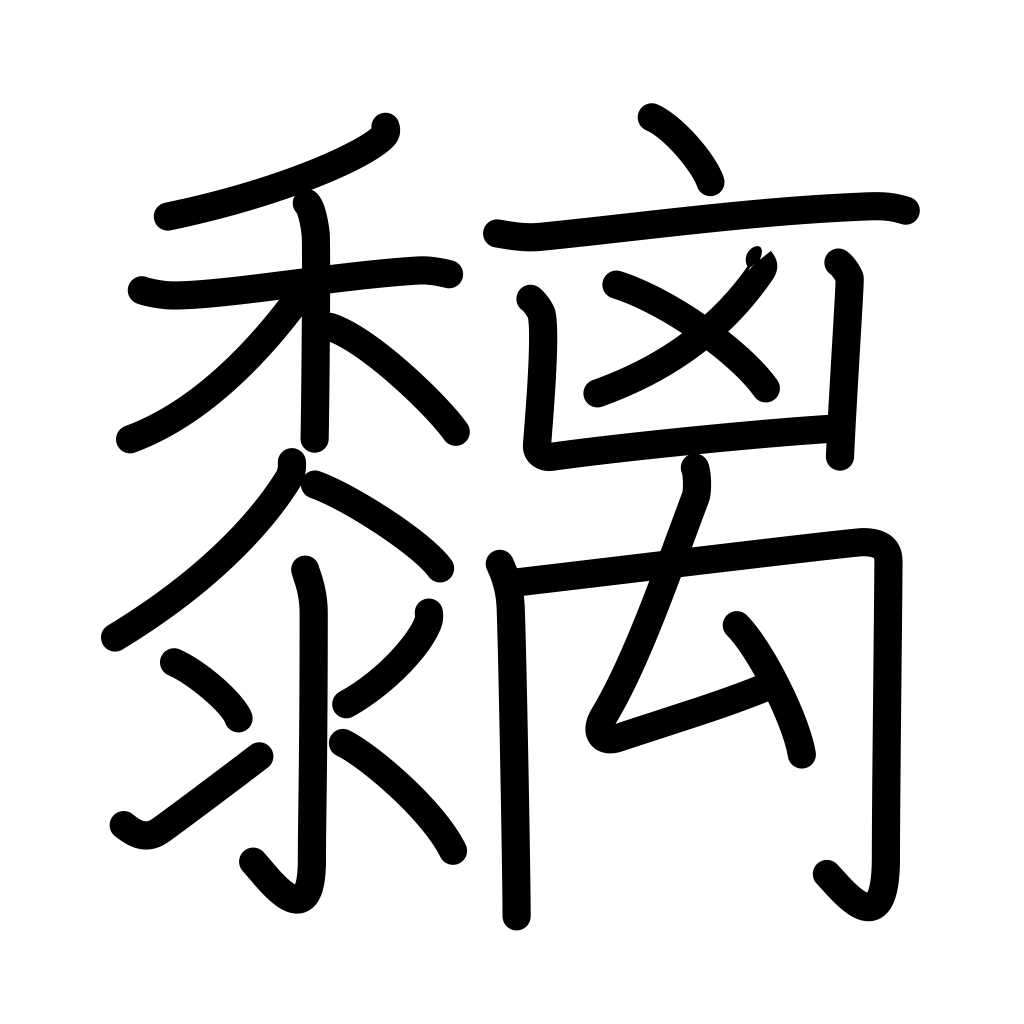
Meaning: bird-lime